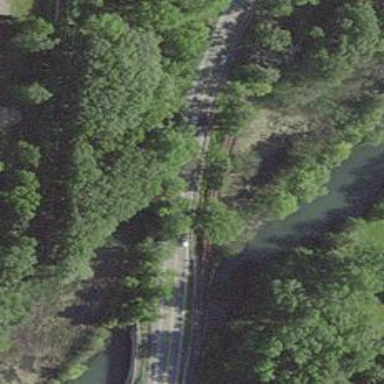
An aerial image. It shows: Asphalt cycleway.